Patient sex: M
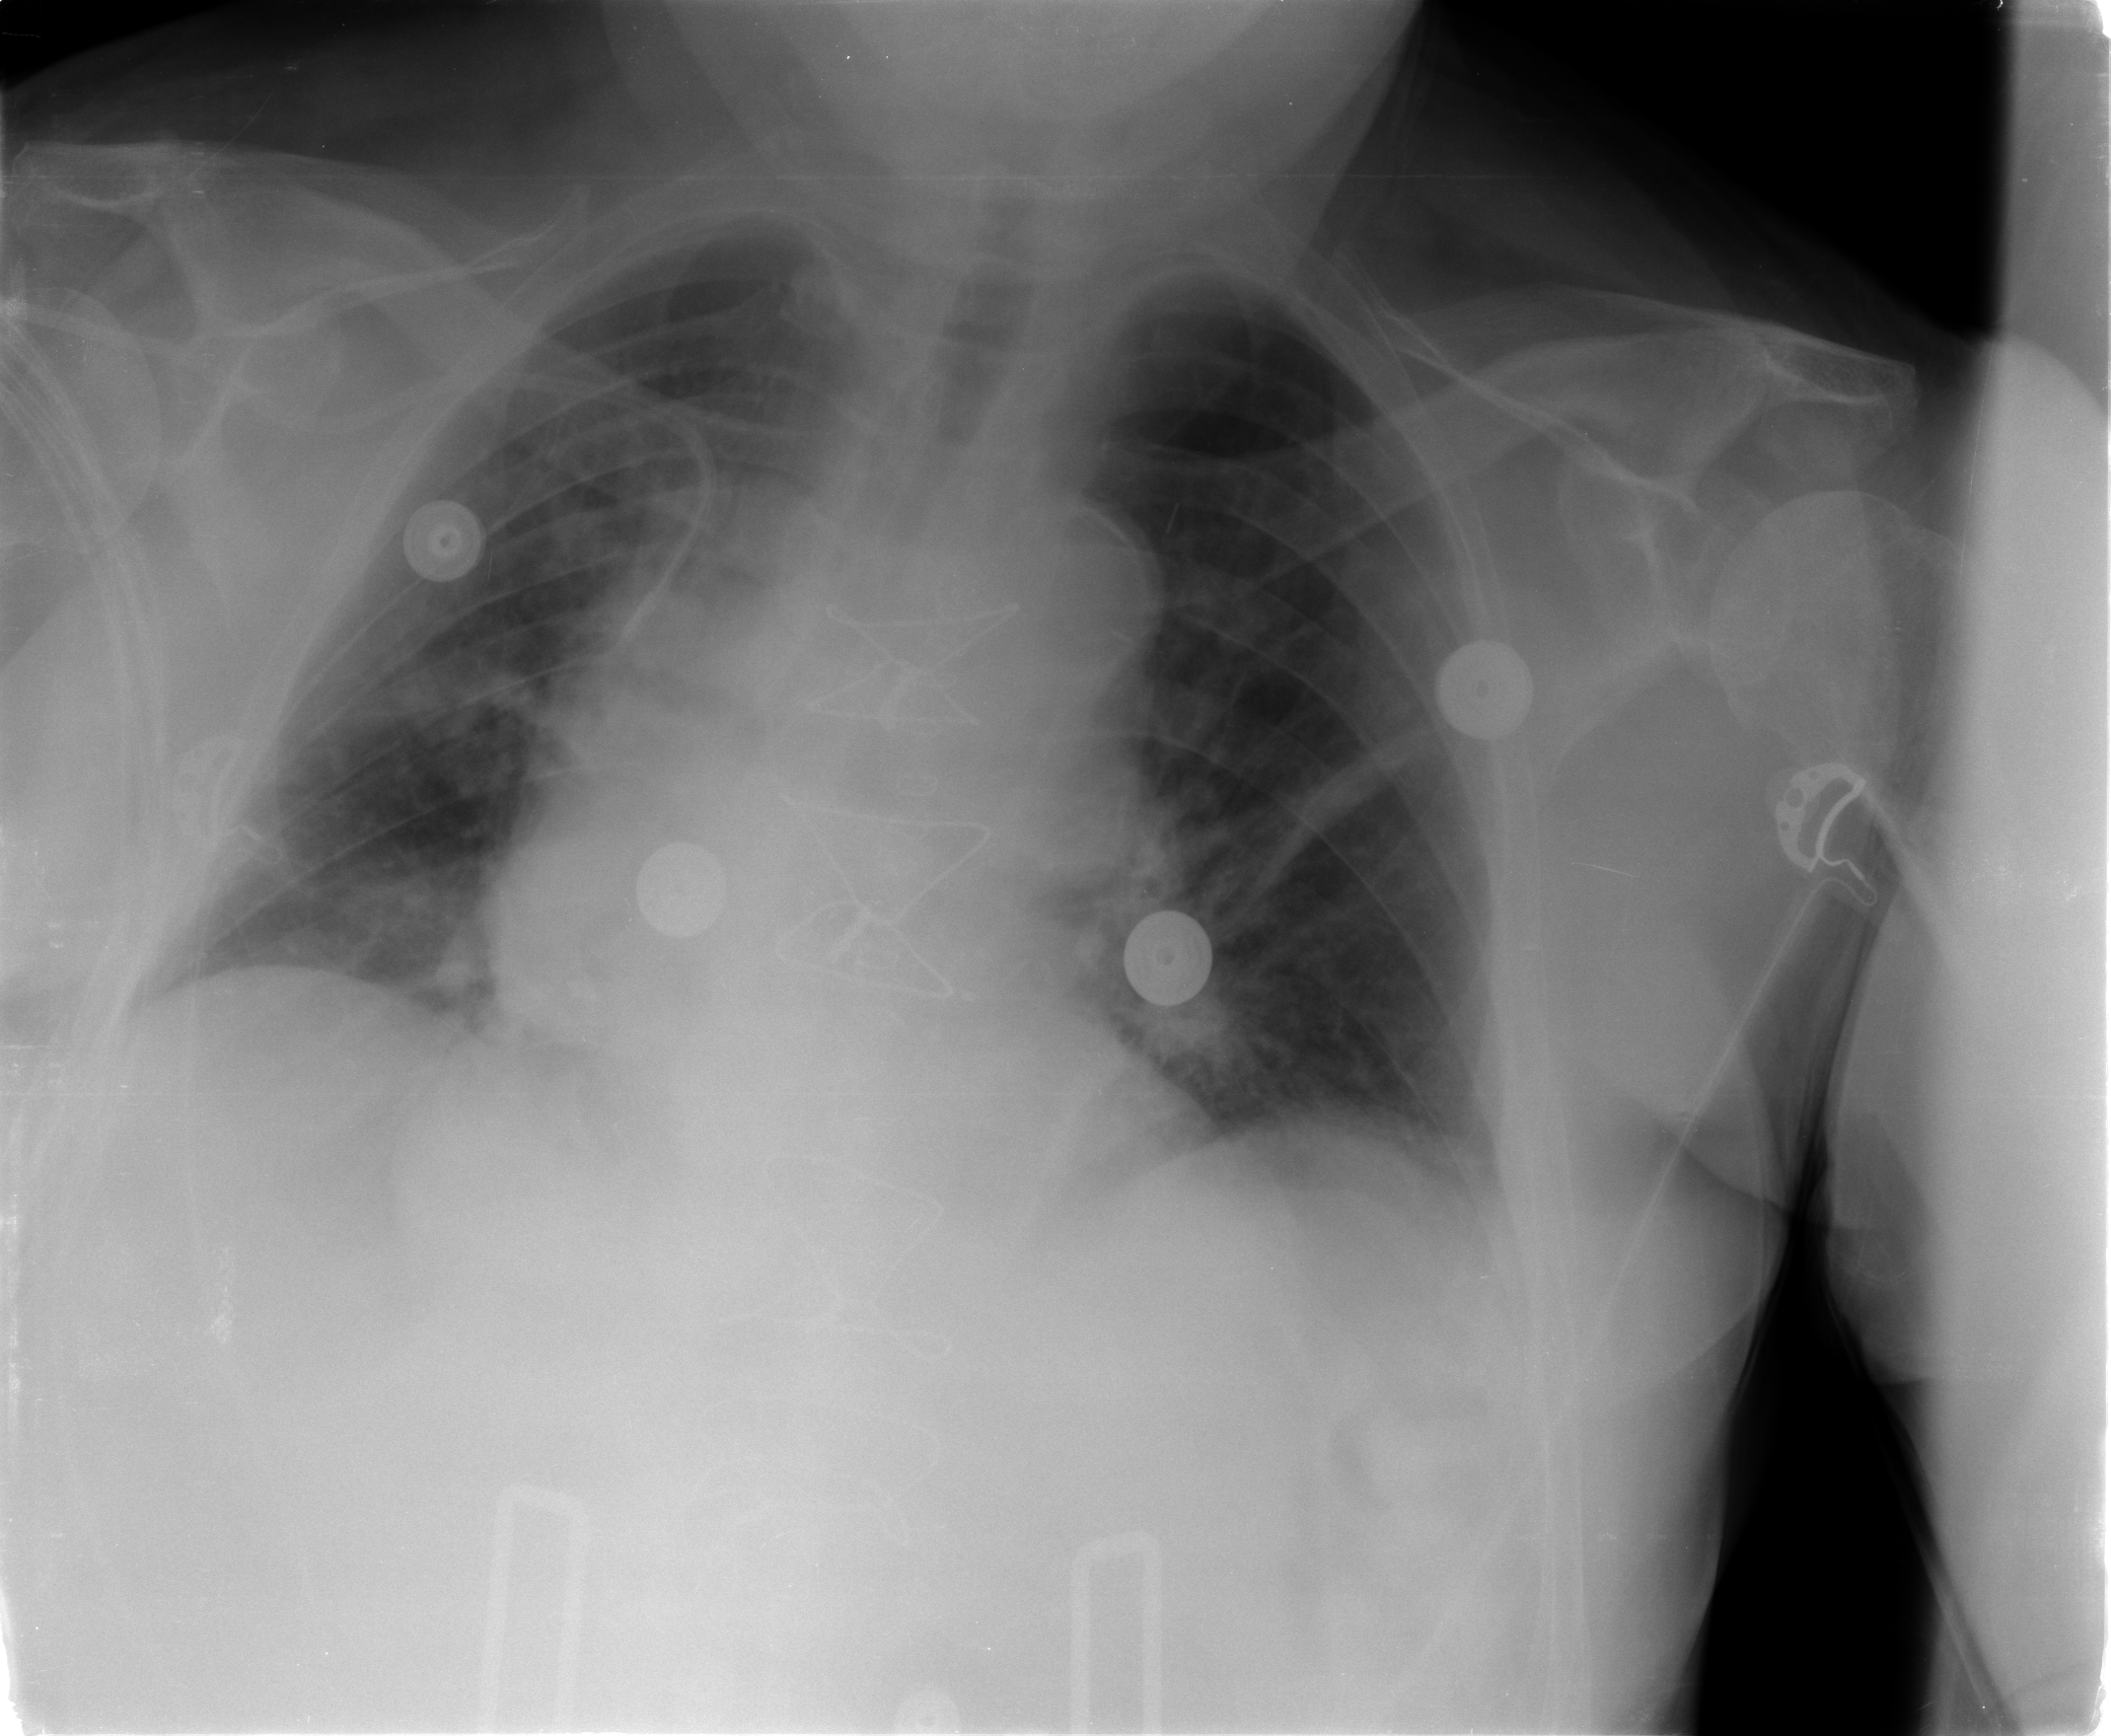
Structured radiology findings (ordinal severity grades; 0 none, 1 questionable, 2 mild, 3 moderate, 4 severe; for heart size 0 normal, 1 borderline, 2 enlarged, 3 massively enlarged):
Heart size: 2
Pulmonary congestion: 2
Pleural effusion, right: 0
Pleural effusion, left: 1
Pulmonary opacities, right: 1
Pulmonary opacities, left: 0
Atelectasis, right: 2
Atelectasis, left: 2